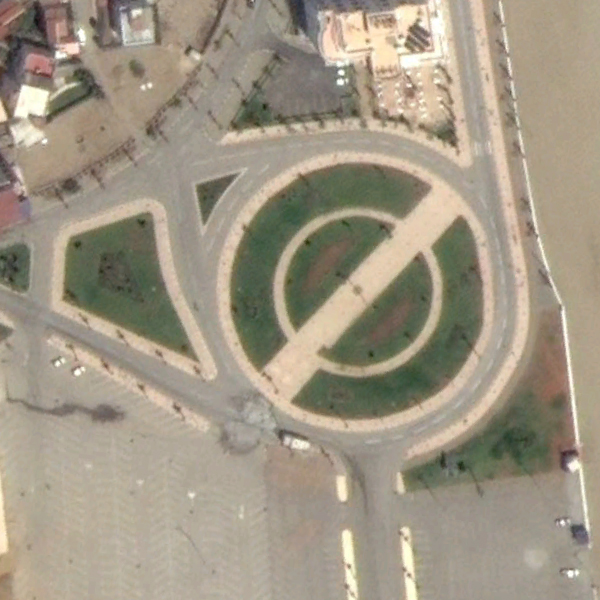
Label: Square